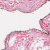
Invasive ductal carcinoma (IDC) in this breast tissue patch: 0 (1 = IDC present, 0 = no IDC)